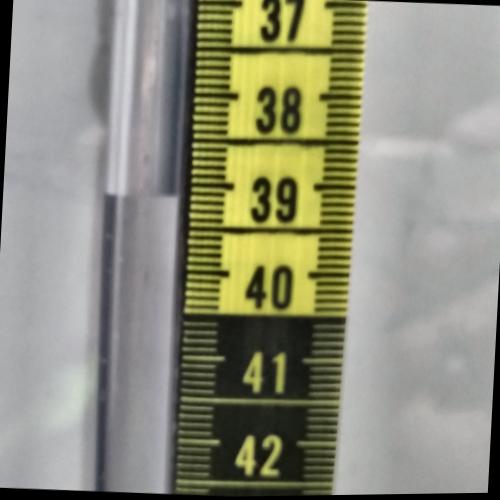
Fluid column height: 39.2 cm